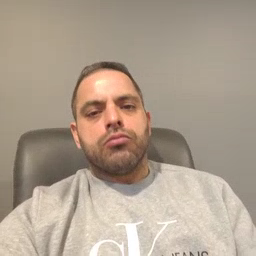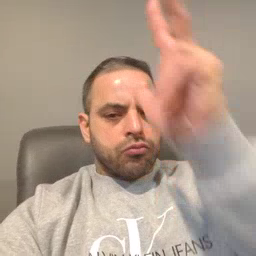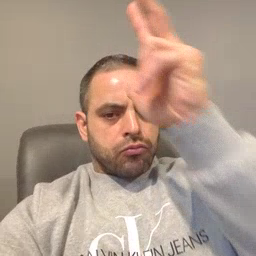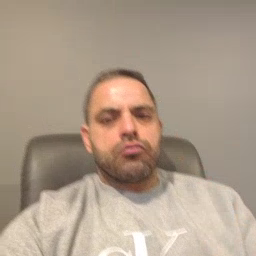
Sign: hen